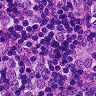
Metastatic tissue present: yes